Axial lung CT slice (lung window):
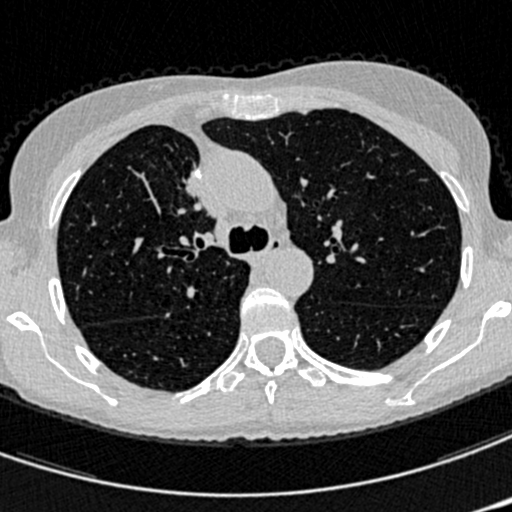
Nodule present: no